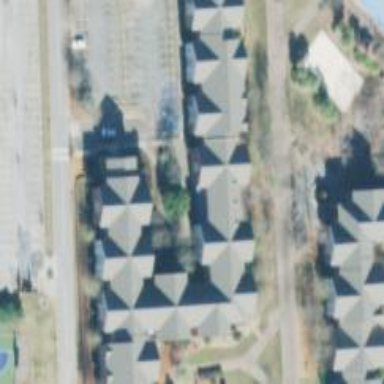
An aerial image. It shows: Dormitory building.